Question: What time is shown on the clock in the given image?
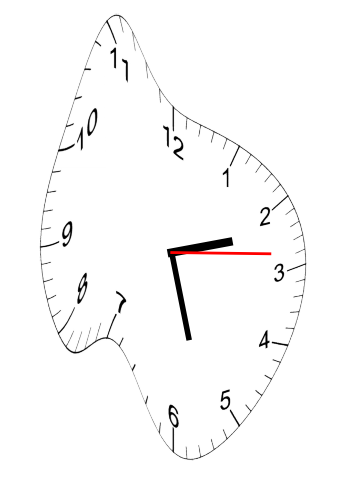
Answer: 02:27:14